Космонавты, высадившиеся на далекой планете, в ходе исследований обнаружили, что: — планета так далека от всех звезд, что единственным источником энергии на ней являются протекающие в недрах планеты реакции радиоактивного распада; — планета однородна, имеет форму шара, а радиоактивные элементы равномерно распределены по всему ее объему; — период полураспада радиоактивных элементов равен $1$~млн. лет (ход этого процесса не зависит от температуры); — температура на поверхности планеты $t_{1}=0^{\circ} \mathrm{C}$, a в ее центре $t_{2}=100^{\circ} \mathrm{C}$; — атмосфера отсутствует и планета непрерывно теряет энергию из-за теплового излучения.
Считая, что энергия, излучаемая в единицу времени с единицы площади поверхности планеты, пропорциональна четвертой степени абсолютной температуры поверхности, а тепловой поток внутри планеты пропорционален перепаду температур на единицу расстояния $\frac{\Delta T}{\Delta r}$, определите:
Температуру на расстоянии $r=\frac{R}{2}$ от центра планеты в момент исследований;
Температуру на поверхности планеты через $4$~млн. лет;
Температуру в центре планеты через $4$~млн. лет.
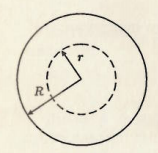
Считая, что энергия, излучаемая в единицу времени с единицы площади поверхности планеты, пропорциональна четвертой степени абсолютной температуры поверхности, а тепловой поток внутри планеты пропорционален перепаду температур на единицу расстояния $\frac{\Delta T}{\Delta r}$, определите:

Температуру на расстоянии $r=\frac{R}{2}$ от центра планеты в момент исследований;
Решение: Рассмотрим тепловой поток внутри планеты через сферу радиусом $r$$ \left(\frac{\Delta Q}{\Delta \tau}\right)_{r}=k \cdot 4 \pi r^{2} \cdot\left|\frac{\Delta T}{\Delta r}\right|, $$ где $k$ — коэффициент, характеризующий теплопроводность планеты.  Поскольку охлаждение планеты происходит очень медленно, будем считать, что в каждый момент времени любой участок планеты находится в состоянии теплового равновесия. Тогда через сферу радиуса $r$ в единицу времени проходит такое количество энергии, которое выделяется внутри нее, а через поверхность планеты внутри всей планеты: $$ \left(\frac{\Delta Q}{\Delta \tau}\right)_{R}=\sigma \cdot 4 \pi R^{2} \cdot T_{1}^{4}, $$ где $\sigma$ — постоянная Стефана-Больцмана. Поскольку радиоактивные элементы распределены равномерно по всему объему планеты, то $$ \left(\frac{\Delta Q}{\Delta \tau}\right)_{r}=\frac{r^{3}}{R^{3}} \cdot\left(\frac{\Delta Q}{\Delta \tau}\right)_{R}=\frac{r^{3}}{R^{3}} \cdot \sigma \cdot 4 \pi R^{2} \cdot T^{4}{ }_{1}=k \cdot 4 \pi r^{2} \cdot\left|\frac{\Delta T}{\Delta r}\right|. $$ Из последнего равенства $$ \left|\frac{\Delta T}{\Delta r}\right|=\frac{\sigma}{k} \cdot \frac{T_{1}^{4}}{R} \cdot r. $$ После интегрирования найдем $$ T(r)-T_{1}=\frac{\sigma T_{1}^{4}}{2 k R}\left(R^{2}-r^{2}\right). $$ Поскольку $T(0)=T_{2}$, последнее выражение можно привести к виду $$ \frac{T(r)-T_{1}}{T_{2}-T_{1}}=\frac{R^{2}-r^{2}}{R^{2}} . $$ Отсюда $t_{r=\frac{R}{2}}=75{ }^{\circ} \mathrm{C}$.
Ответ: $$ t_{r=\frac{R}{2}}=75{ }^{\circ} \mathrm{C}. $$

Температуру на поверхности планеты через $4$~млн. лет;
Решение: Так как число радиоактивных элементов за $1$ млн. лет уменьшается вдвое, то за $4$ млн. лет оно уменьшится в $2^{4}=16$ раз. Это означает, что количество источников энергии и, следовательно, выделяемая ими энергия также уменьшится в $16$ раз. Вся эта энергия излучается с поверхности планеты и, так как мощность излучения пропорциональна $T^{4}$, температура поверхности за $4$ млн. лет уменьшится вдвое: $T_{1}=273~К$, откуда $T_{1}^{\prime}=136.5~K$, $t_{1}^{\prime}=-136.5{ }^{\circ} \mathrm{C}$.
Ответ: $$t_{1}^{\prime}=-136.5{ }^{\circ} \mathrm{C}.$$

Температуру в центре планеты через $4$~млн. лет.
Решение: Найдем температуру в центре планеты через $4$ млн. лет. При $r=0$ получаем: $$ \left(T_{2}-T_{1}\right)=\frac{\sigma R}{2 k} T_{1}^{4}. $$ Таким образом, $$ \frac{T_{2}^{\prime}-T_{1}^{\prime}}{T_{2}-T_{1}}=\left(\frac{T_{1}^{\prime}}{T_{1}}\right)^{4}=\frac{1}{16}, $$ откуда $$ T_{2}^{\prime}=T_{1}^{\prime}+\frac{1}{16}\left(T_{2}-T_{1}\right) \approx 143~К, \quad t_{2}^{\prime} \approx-130^{\circ} \mathrm{C}. $$
Ответ: $$ t_{2}^{\prime} \approx-130^{\circ} \mathrm{C}. $$
Темы:
T, Излучение, Теплопроводность, Всероссийские, Теплота, Температура